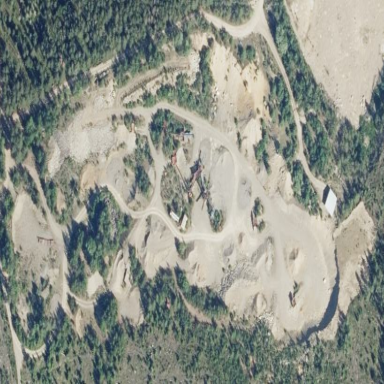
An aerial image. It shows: Quarry area.